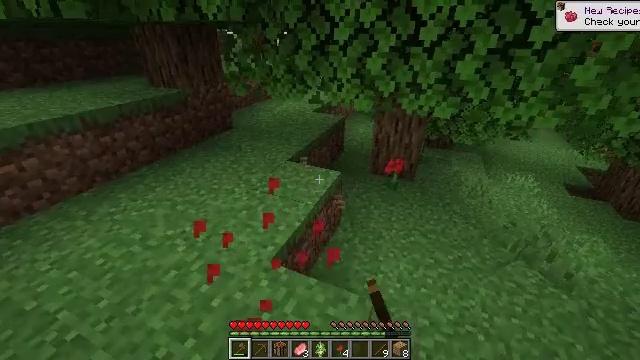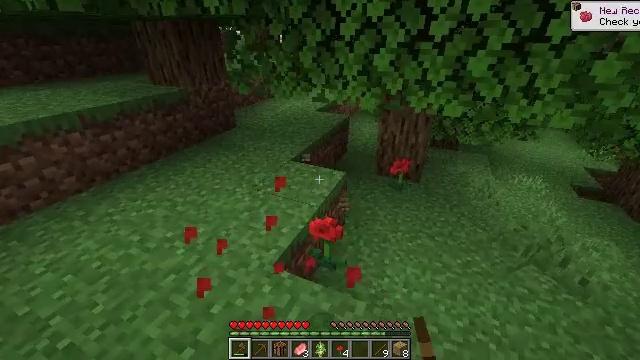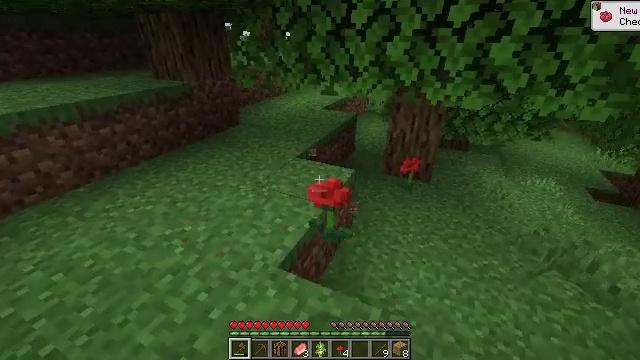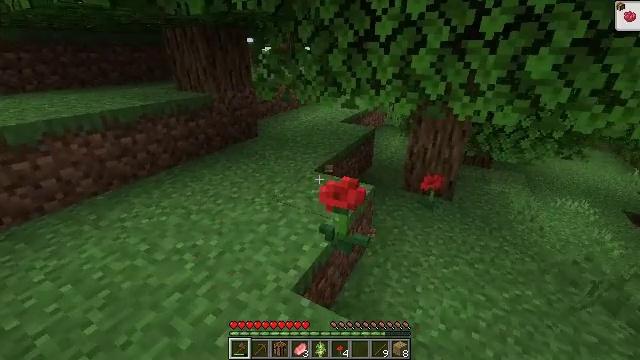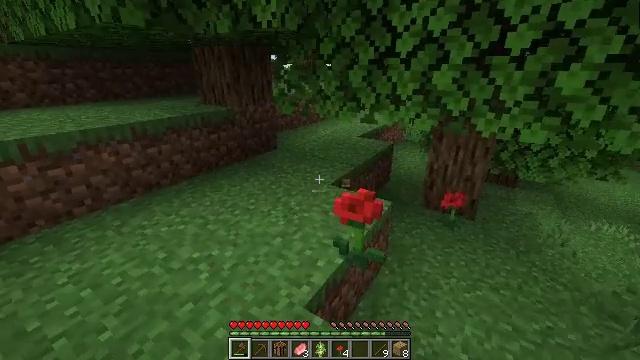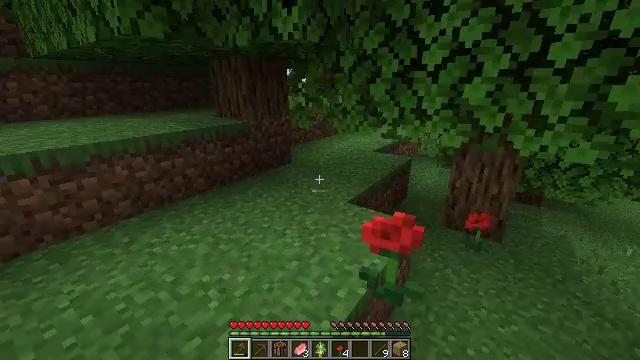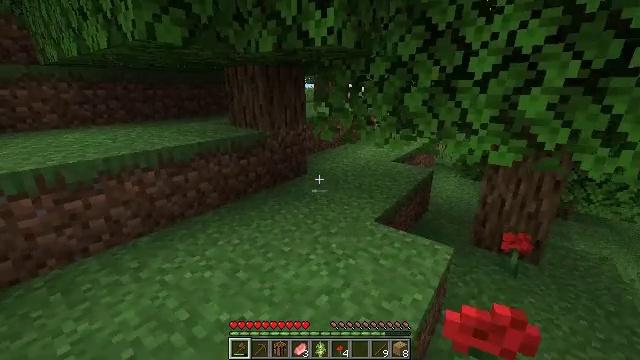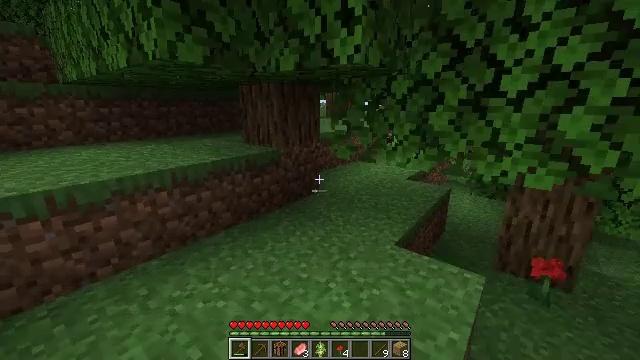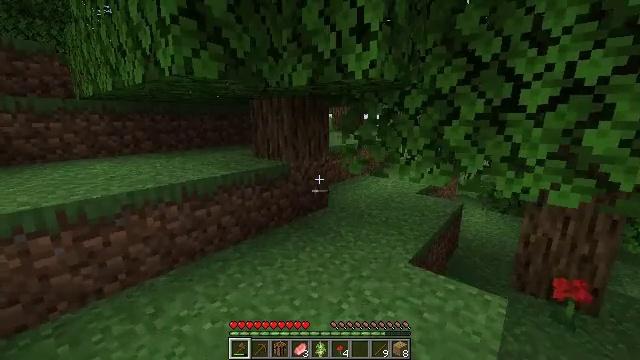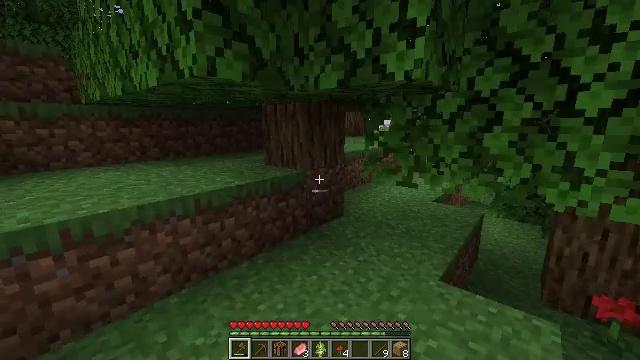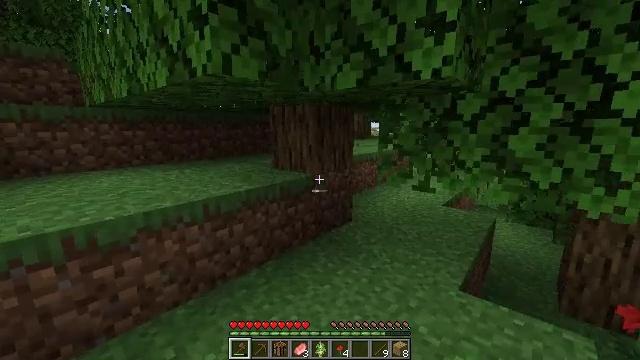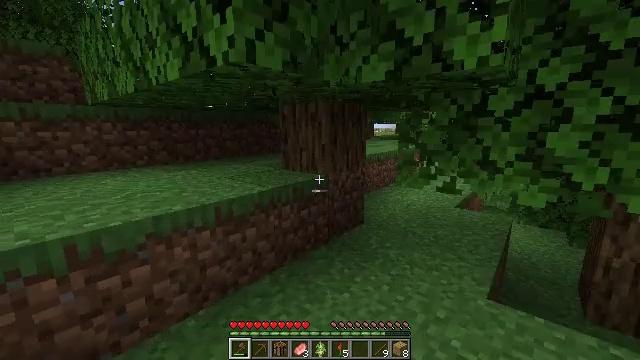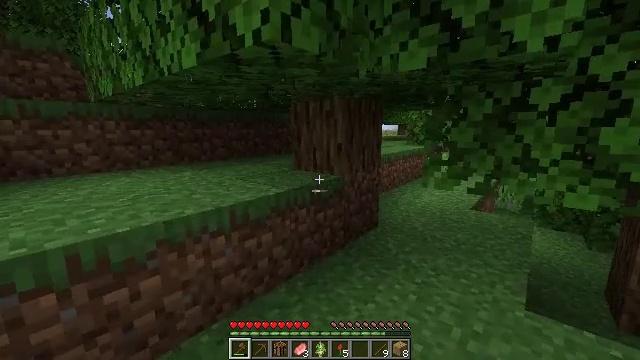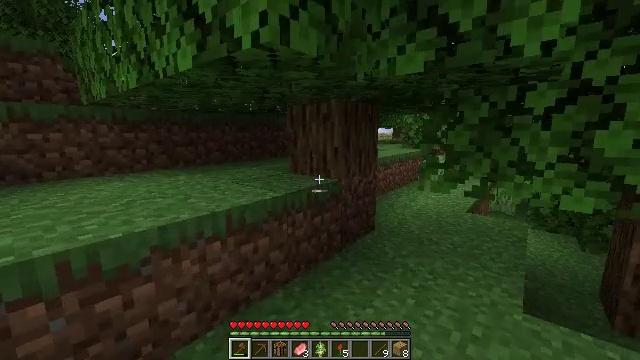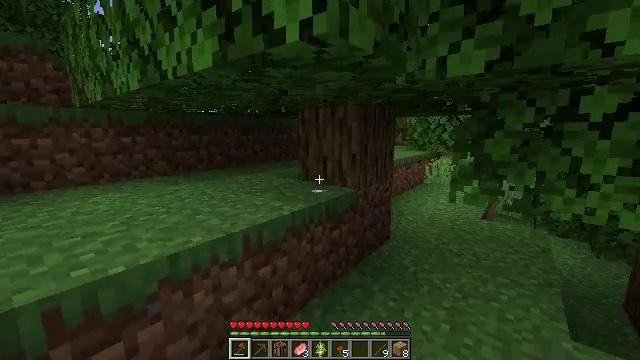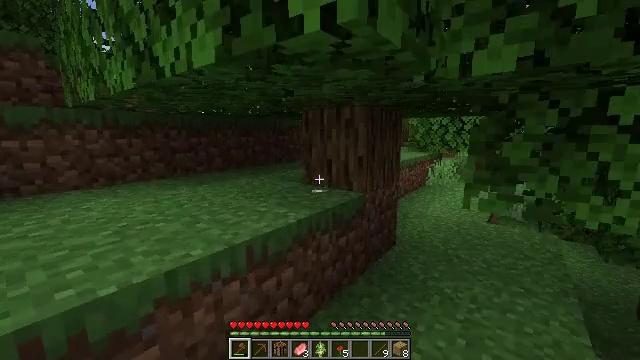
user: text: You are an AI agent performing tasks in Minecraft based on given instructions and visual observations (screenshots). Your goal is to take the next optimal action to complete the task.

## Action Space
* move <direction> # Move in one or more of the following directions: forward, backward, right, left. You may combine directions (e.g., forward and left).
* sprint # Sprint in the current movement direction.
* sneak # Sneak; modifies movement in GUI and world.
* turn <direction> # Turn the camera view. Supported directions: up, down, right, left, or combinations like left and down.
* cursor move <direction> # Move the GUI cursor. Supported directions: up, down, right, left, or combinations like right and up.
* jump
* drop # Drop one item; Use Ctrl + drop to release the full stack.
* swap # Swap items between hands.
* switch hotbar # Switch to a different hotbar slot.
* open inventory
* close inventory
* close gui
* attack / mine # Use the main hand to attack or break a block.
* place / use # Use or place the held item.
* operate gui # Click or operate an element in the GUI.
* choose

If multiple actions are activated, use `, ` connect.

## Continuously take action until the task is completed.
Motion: motion action
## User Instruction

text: Harvest a pumpkin from the field.
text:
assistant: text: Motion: move forward and move left
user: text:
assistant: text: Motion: move forward and move left, turn left
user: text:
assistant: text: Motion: move forward and move left, turn left and up
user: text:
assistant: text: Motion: move forward and move left, turn left and up
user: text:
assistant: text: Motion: move forward and move left, turn left and up
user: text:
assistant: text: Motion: move forward and move left, turn left and up
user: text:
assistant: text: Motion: move forward and move left, turn left and up
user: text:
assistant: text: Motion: move forward and move left, turn left and up
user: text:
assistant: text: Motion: move forward and move left, turn up
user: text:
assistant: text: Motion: move forward and move left
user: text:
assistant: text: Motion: move forward and move left
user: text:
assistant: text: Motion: move forward and move left
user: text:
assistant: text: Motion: move forward and move left, turn right
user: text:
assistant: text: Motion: move forward and move left, turn right
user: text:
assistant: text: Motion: move forward
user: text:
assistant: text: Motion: move forward, turn right
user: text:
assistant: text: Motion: move forward, turn right
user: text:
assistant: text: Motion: move forward, turn right and up
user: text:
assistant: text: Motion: move forward, turn right
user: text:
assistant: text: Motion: move forward, turn right
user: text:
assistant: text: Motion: move forward
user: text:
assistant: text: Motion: move forward
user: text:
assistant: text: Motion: move forward
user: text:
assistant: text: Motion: move forward
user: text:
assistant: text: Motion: move forward
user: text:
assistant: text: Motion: move forward, sprint
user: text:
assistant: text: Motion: move forward, sprint
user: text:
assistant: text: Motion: move forward, sprint
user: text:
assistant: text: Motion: move forward, sprint
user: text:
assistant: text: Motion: move forward, sprint